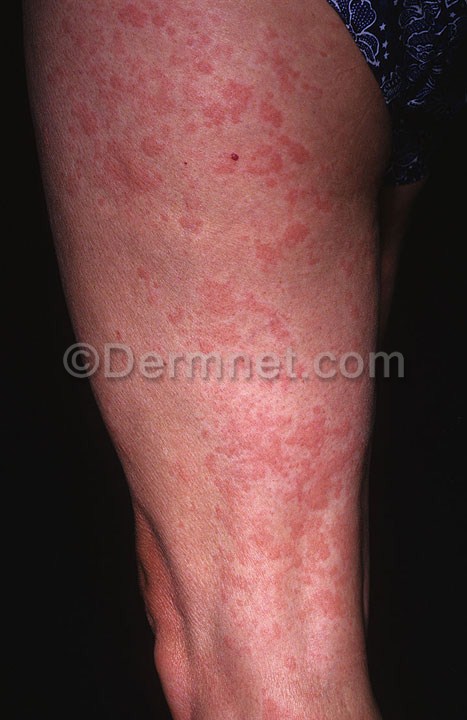
Disease: Urticaria Hives